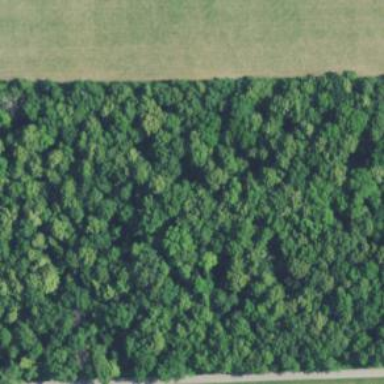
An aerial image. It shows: Deciduous broadleaved woodland.